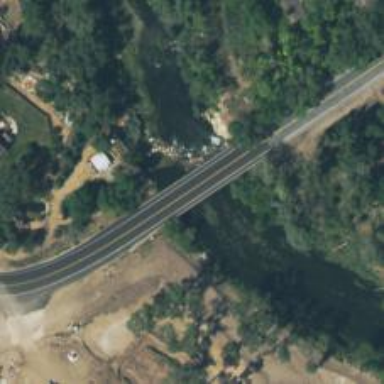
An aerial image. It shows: Tertiary road with bridge.